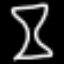
Label: hourglass